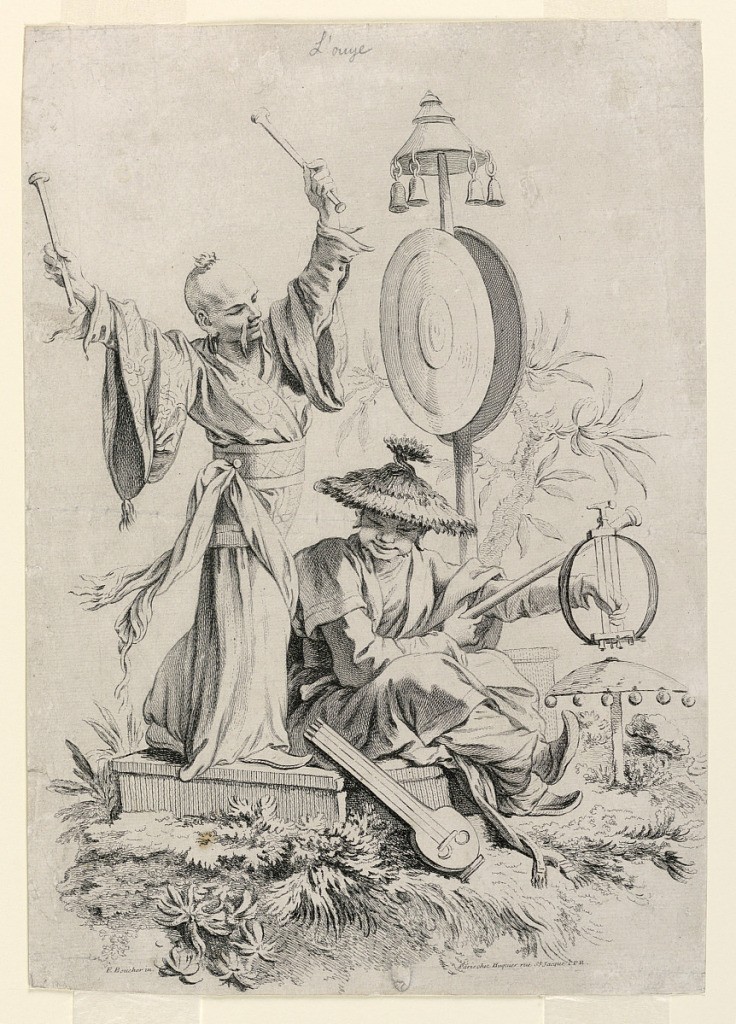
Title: L'Ouye (Hearing) from the series Les Cinq Senses (The Five Senses)
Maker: François Boucher, French, 1703–1770
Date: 1720–1770
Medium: Etching and engraving on paper
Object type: Print
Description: Two allegorical figures, one standing (left), one seated (right), surrounded by instruments demonstrate the sense Hearing. The standing, robed figure is poised to strike a gong with two mallets. The seated figure plucks a stringed instrument, and another stringed, lute-like object rests at their feet.